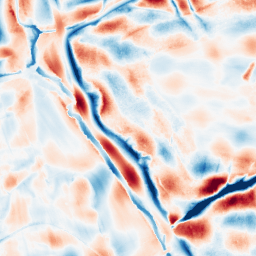
Category: wavelet
Decomposition family: wavelet_dwt
Decomposition parameters: wavelet: db8
level: 5
Upsampling method: quintic
Upsampling parameters: scale: 2
Upsampling scale: 2